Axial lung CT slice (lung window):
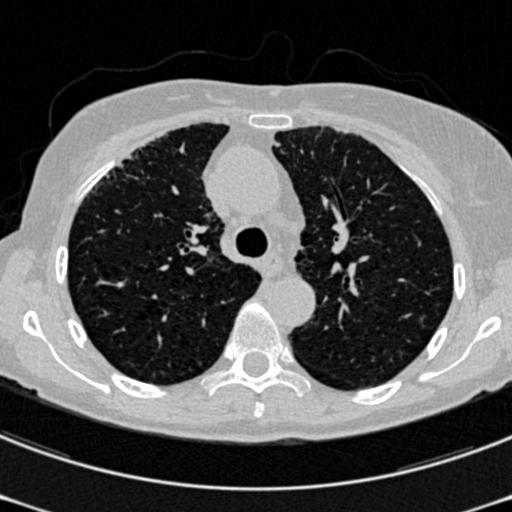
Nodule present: no